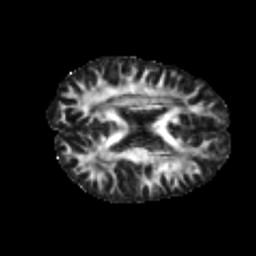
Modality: FA
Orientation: axial
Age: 20
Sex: male
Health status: healthy
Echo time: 0.074 s